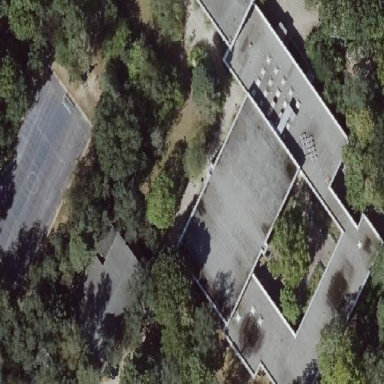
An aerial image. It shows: School building.